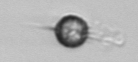
Label: Acanthoica_quattrospina